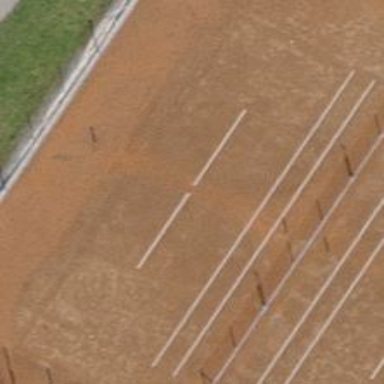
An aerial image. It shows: Sandy tennis court on pitch designated for leisure land.